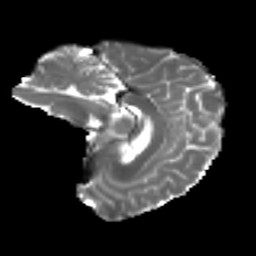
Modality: T2w
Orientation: sagittal
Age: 49
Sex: female
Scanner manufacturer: ge
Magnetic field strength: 3 T
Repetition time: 7.8 s
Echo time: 0.0611 s